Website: ulta-beauty
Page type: delivery-shipping
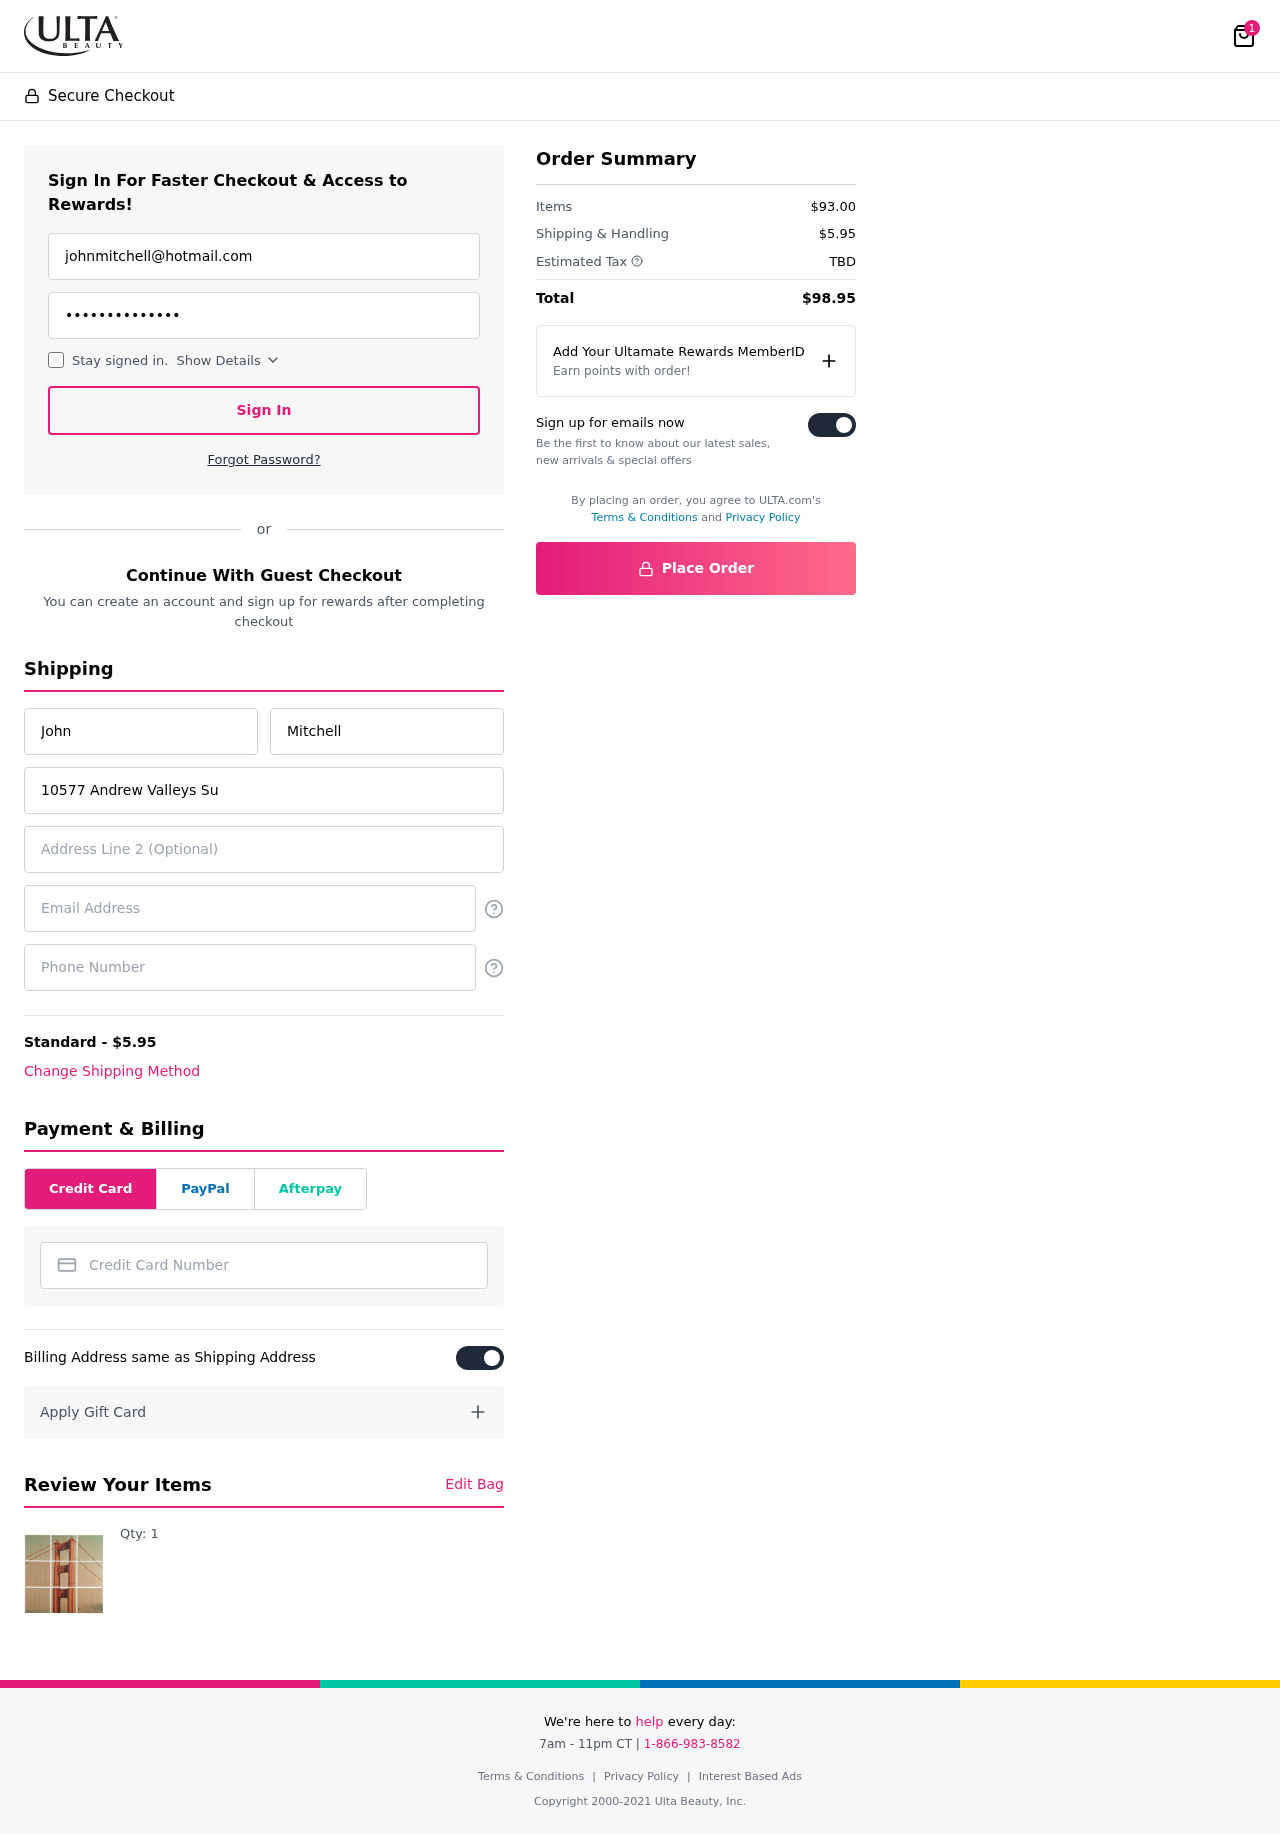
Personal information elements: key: PII_CARD_NUMBER
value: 4870 9720 6881 4796
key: PII_EMAIL
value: johnmitchell@hotmail.com
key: PII_EMAIL2
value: johnmitchell@hotmail.com
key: PII_FIRSTNAME
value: John
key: PII_LASTNAME
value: Mitchell
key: PII_PHONE
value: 3278133676
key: PII_STREET
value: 10577 Andrew Valleys Suite 824
Product elements: key: PRODUCT1_QUANTITY
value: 1
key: PRODUCT1
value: Qty: 1
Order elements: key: ORDER_NUM_ITEMS
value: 1
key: ORDER_SHIPPING_COST
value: $5.95
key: ORDER_SUBTOTAL
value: $93.00
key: ORDER_TAX
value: TBD
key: ORDER_TOTAL
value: $98.95